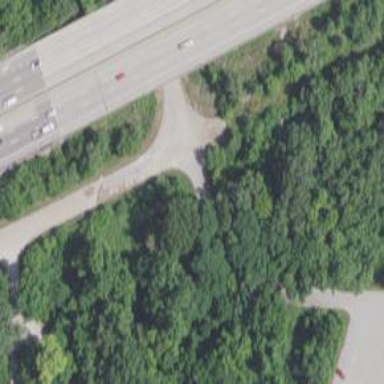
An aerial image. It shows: Asphalt bridleway.